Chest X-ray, PA view. Patient: 64 years old, sex F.
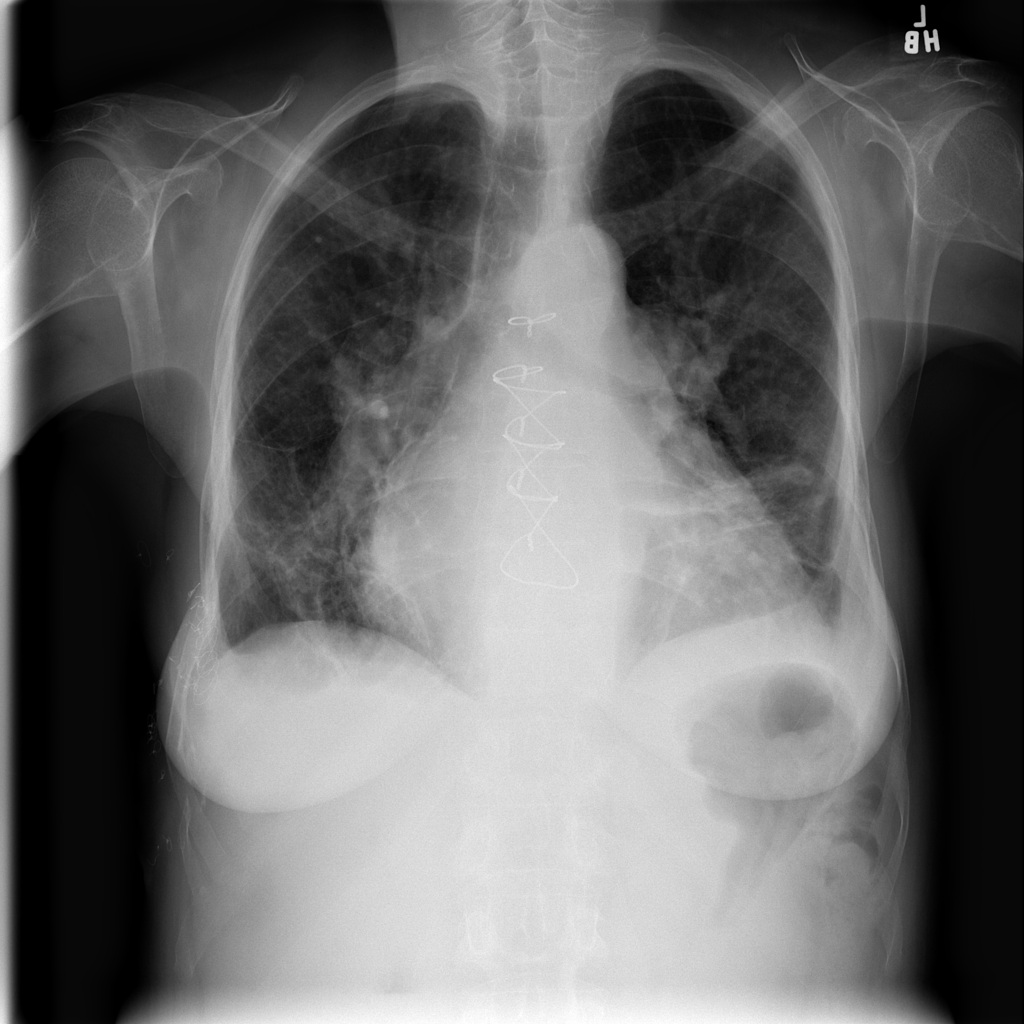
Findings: Effusion